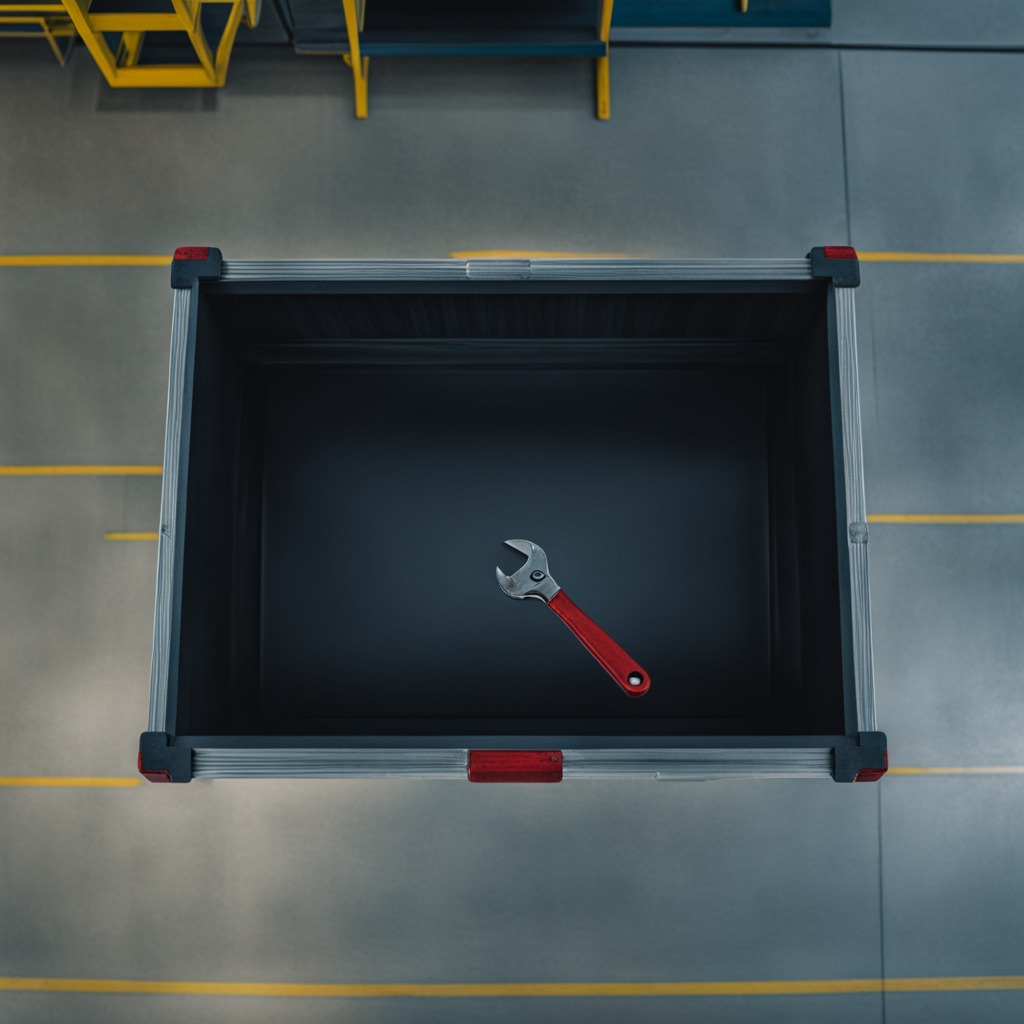
An wrench lies on a toolbox surface in an airplane hangar workshop.